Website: apple
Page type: address-validator
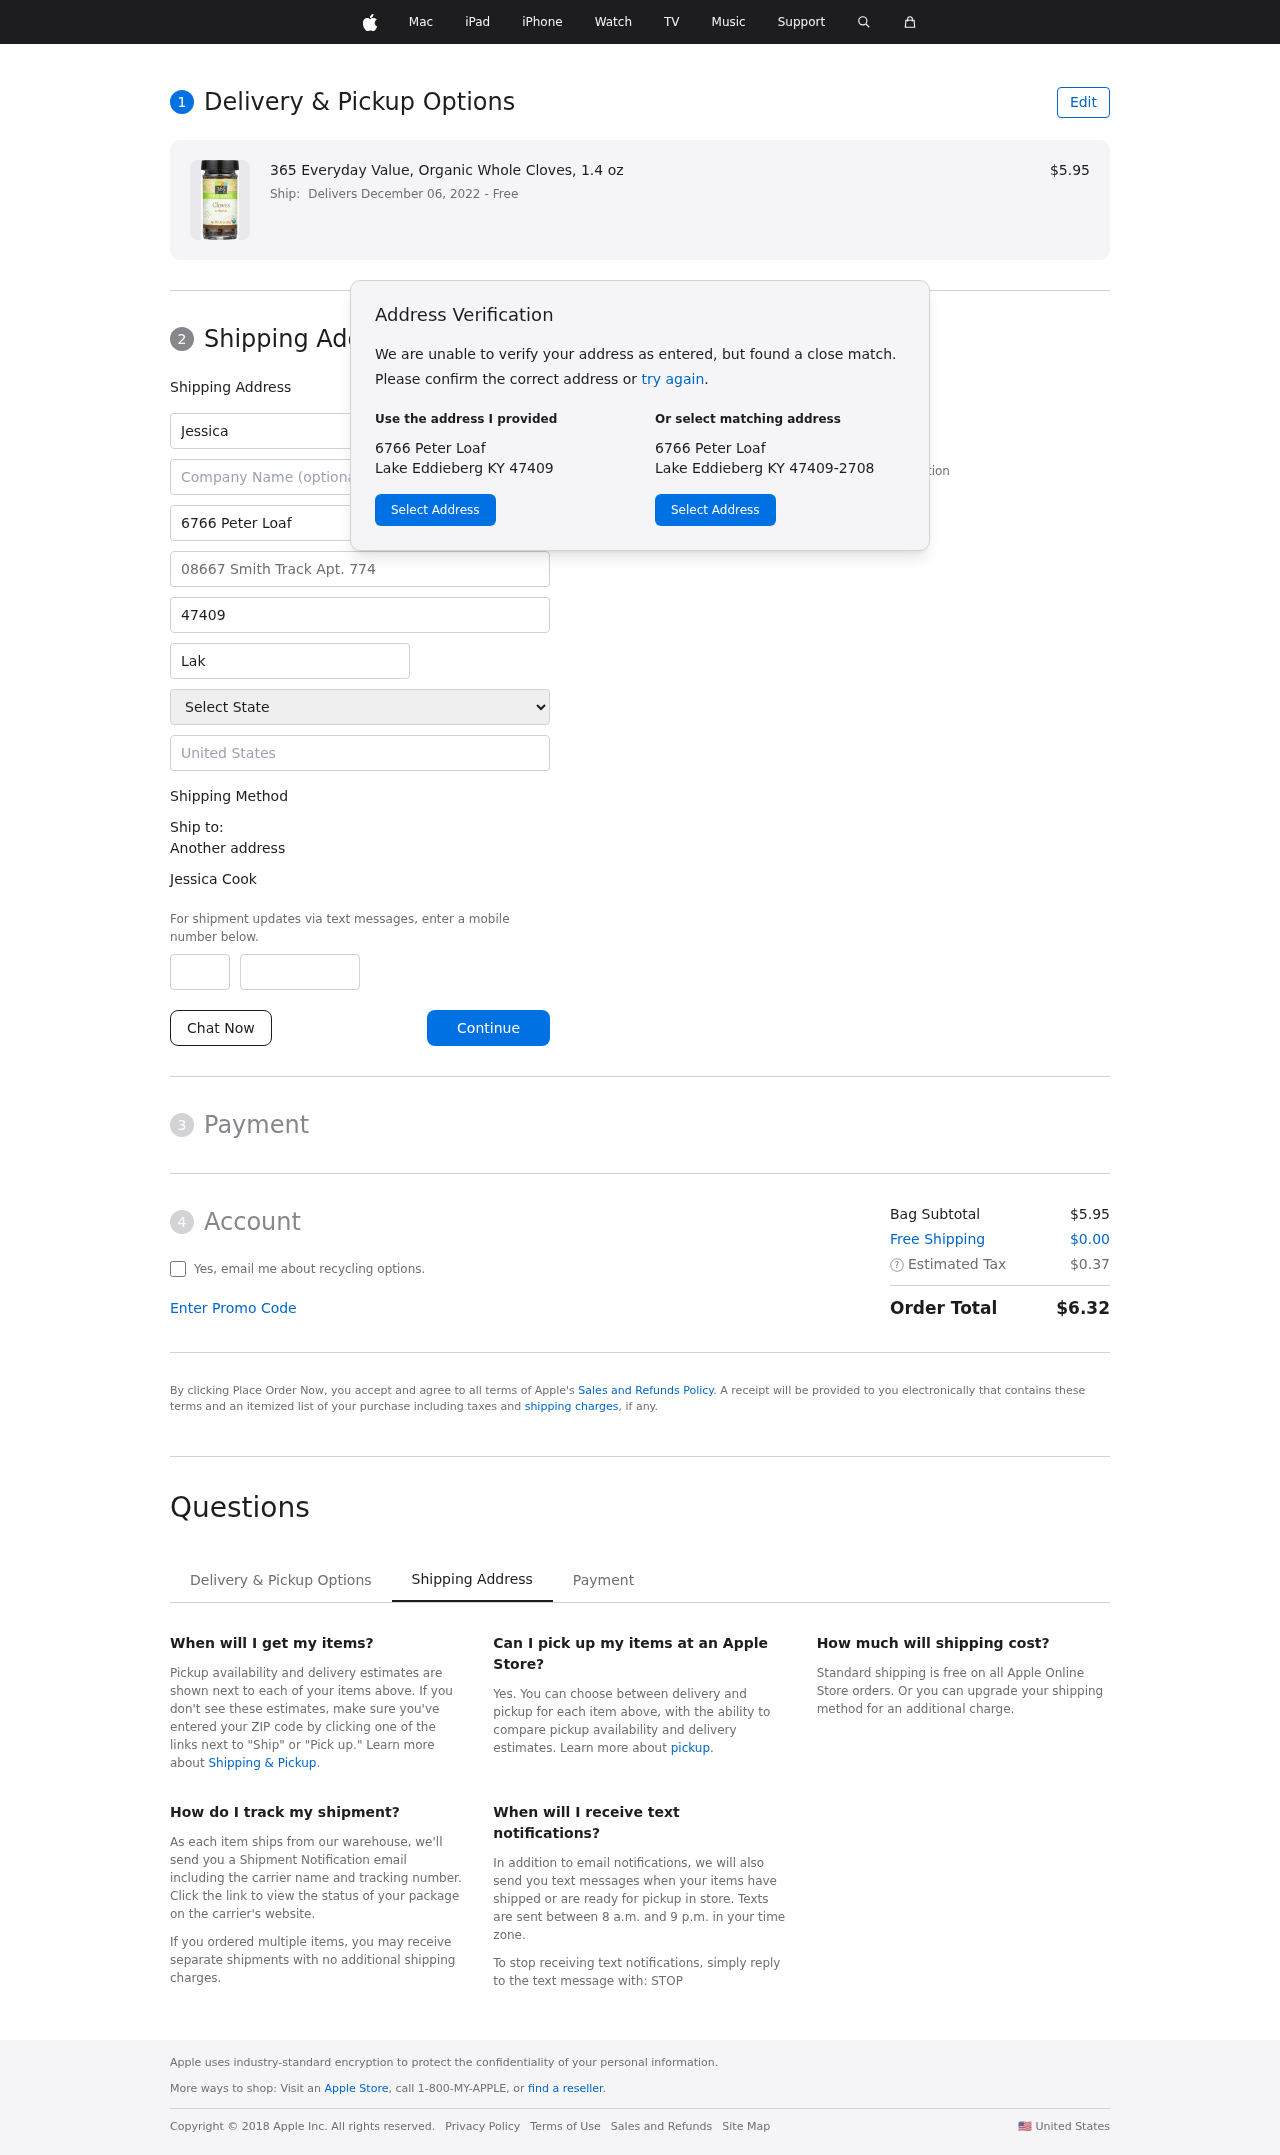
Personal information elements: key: PII_CITY
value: Lake Eddieberg
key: PII_COUNTRY
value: United States
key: PII_FIRSTNAME
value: Jessica
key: PII_FULLNAME
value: Jessica Cook
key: PII_LASTNAME
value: Cook
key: PII_PHONE_AREA
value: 351
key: PII_PHONE_SUFFIX
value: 1423
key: PII_POSTCODE
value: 47409
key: PII_STATE
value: Kentucky
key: PII_STREET
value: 6766 Peter Loaf
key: PII_STREET2
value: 08667 Smith Track Apt. 774
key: PII_CITY_STATE_ZIP
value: Lake Eddieberg KY 47409
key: PII_STATE_ABBR
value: KY
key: PII_POSTCODE_FULL
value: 47409
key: PII_POSTCODE_NUMERIC
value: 47409
Product elements: key: PRODUCT1_NAME
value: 365 Everyday Value, Organic Whole Cloves, 1.4 oz
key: PRODUCT1_PRICE
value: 5.95
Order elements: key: ORDER_DELIVERY_DATE
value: Delivers December 06, 2022
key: ORDER_SUBTOTAL
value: $5.95
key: ORDER_SHIPPING_COST
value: $0.00
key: ORDER_TAX
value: $0.37
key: ORDER_TOTAL
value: $6.32